Question: In my GWT application, I have been saving everything that the user does instantly to the datastore in the background whenever they make changes. So far this has been fine because the things that the user can change aren't being changed a whole lot.
But now I have added a series of check boxes that the user can check & uncheck:

Would it be proper to save everything instantly to the database the user checks/unchecks a box? The thing that's on my mind is reducing the amount of times my web application has to go to the server to save data. Facebook, Google, (and many many others) use a "Save" button whenever a user makes changes to a large amount of fields (say, to their user information).
I am trying to stay away from having a Save button, and so the thought came to mind about saving these values whenever the user closed or refreshed the page. I don't know if that's proper either (what if there is a loss of power, and their system shuts down!), but I know that I could use it like this:
'''
public void onClose(CloseEvent<Window> event) {
//save changes to the datastore
}
'''
I'm torn between the three methods and don't know which path to take! Any information will be helpful
Thank you!
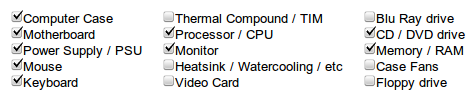
Answer: Your current system follows a really excellent design pattern which a lot of apps (web- and otherwise) are picking up lately: Eliminate the manual operation of 'saving'. I think you should stick with it.
That said, if you want to reduce the number of round-trips and server load, you can do a couple of things: You could restrict the number of saves-in-progress to one, so that if the user makes a change while you're waiting for a 'save' request to complete, you wait until that request completes before sending a new one. Or, you could start a timer when the user makes a change, and commit any changes when the timer expires - this is pretty much how GMail's auto-save of draft messages works.
Either way, rely on a close event to trigger sending state to the server: If the user's browser crashes, the close event won't fire and they'll lose all their changes.